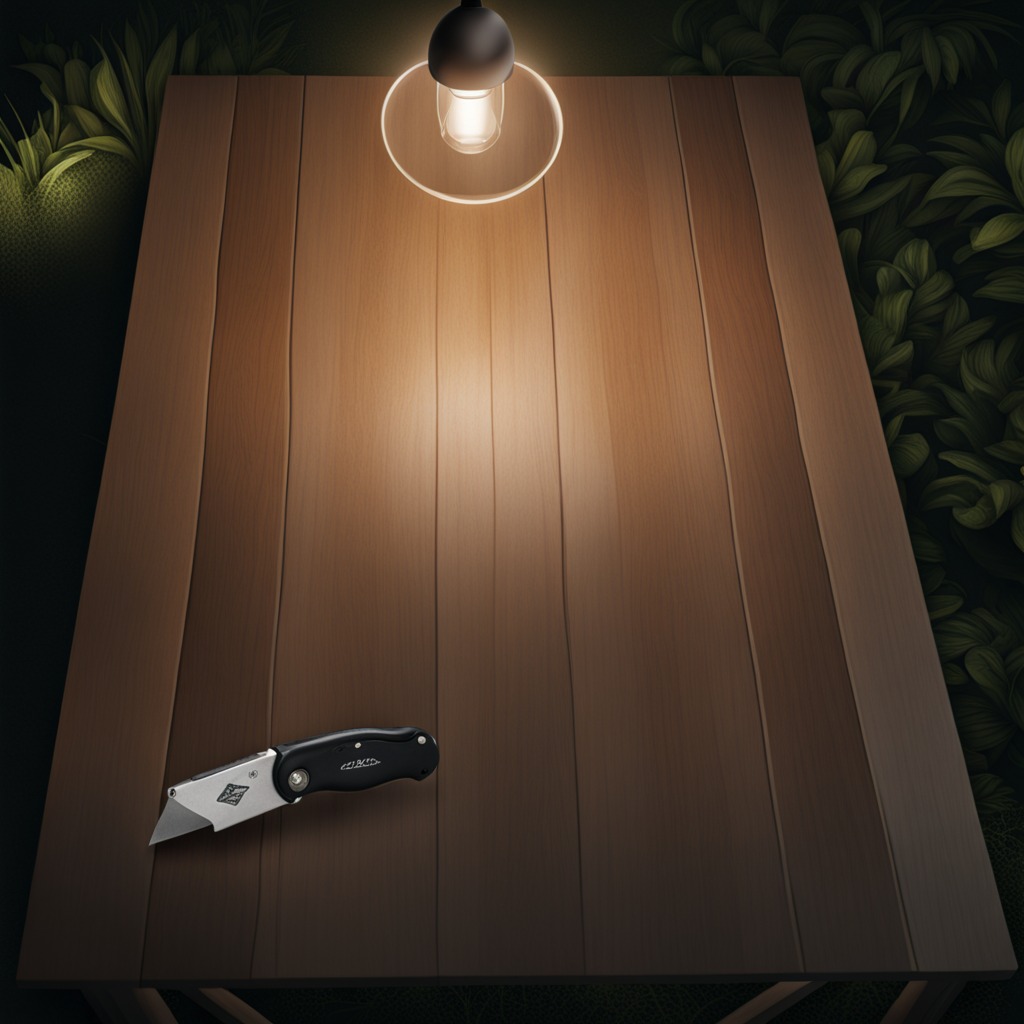
A utility knife is lying on the wooden table inside a jungle field workshop tent at night dim ambient light soft shadows worn but